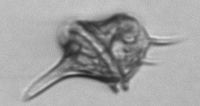
Label: Amylax